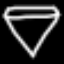
Label: diamond